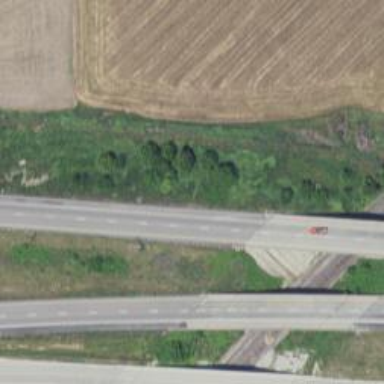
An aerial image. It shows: Asphalt motorway.